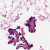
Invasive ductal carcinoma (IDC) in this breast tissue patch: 0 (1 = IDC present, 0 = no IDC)